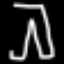
Label: pants